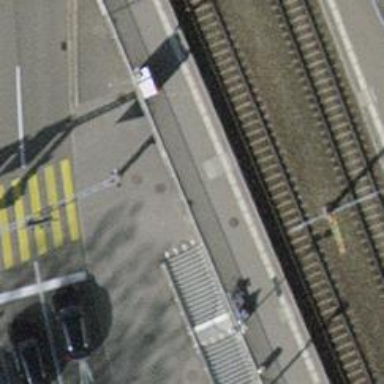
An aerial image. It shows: Entrance with barrier.